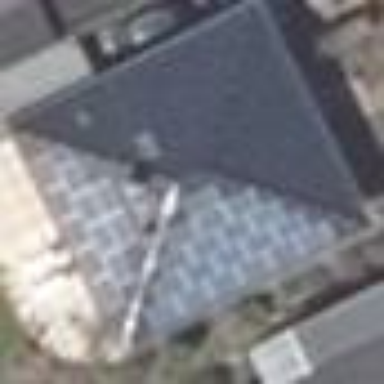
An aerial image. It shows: Detached building with pyramidal roof shape.